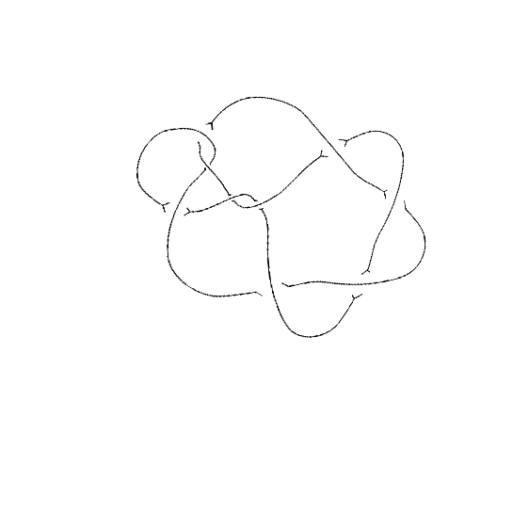
Crossing number: 9